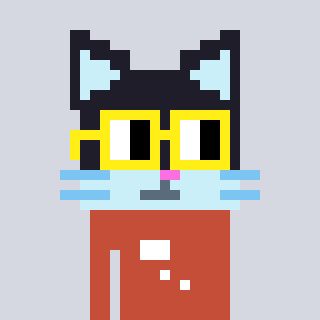
a pixel art character with square yellow glasses, a cat-shaped head and a rust-colored body on a cool background